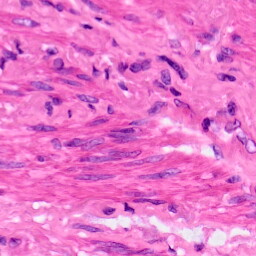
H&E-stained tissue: Lung